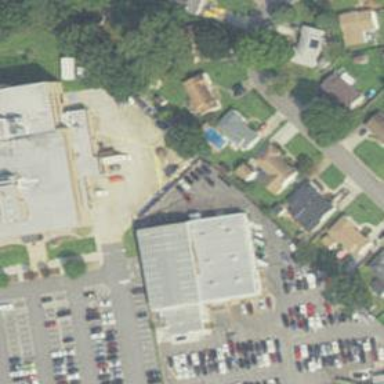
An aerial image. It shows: Commercial building.